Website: apple
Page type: payment
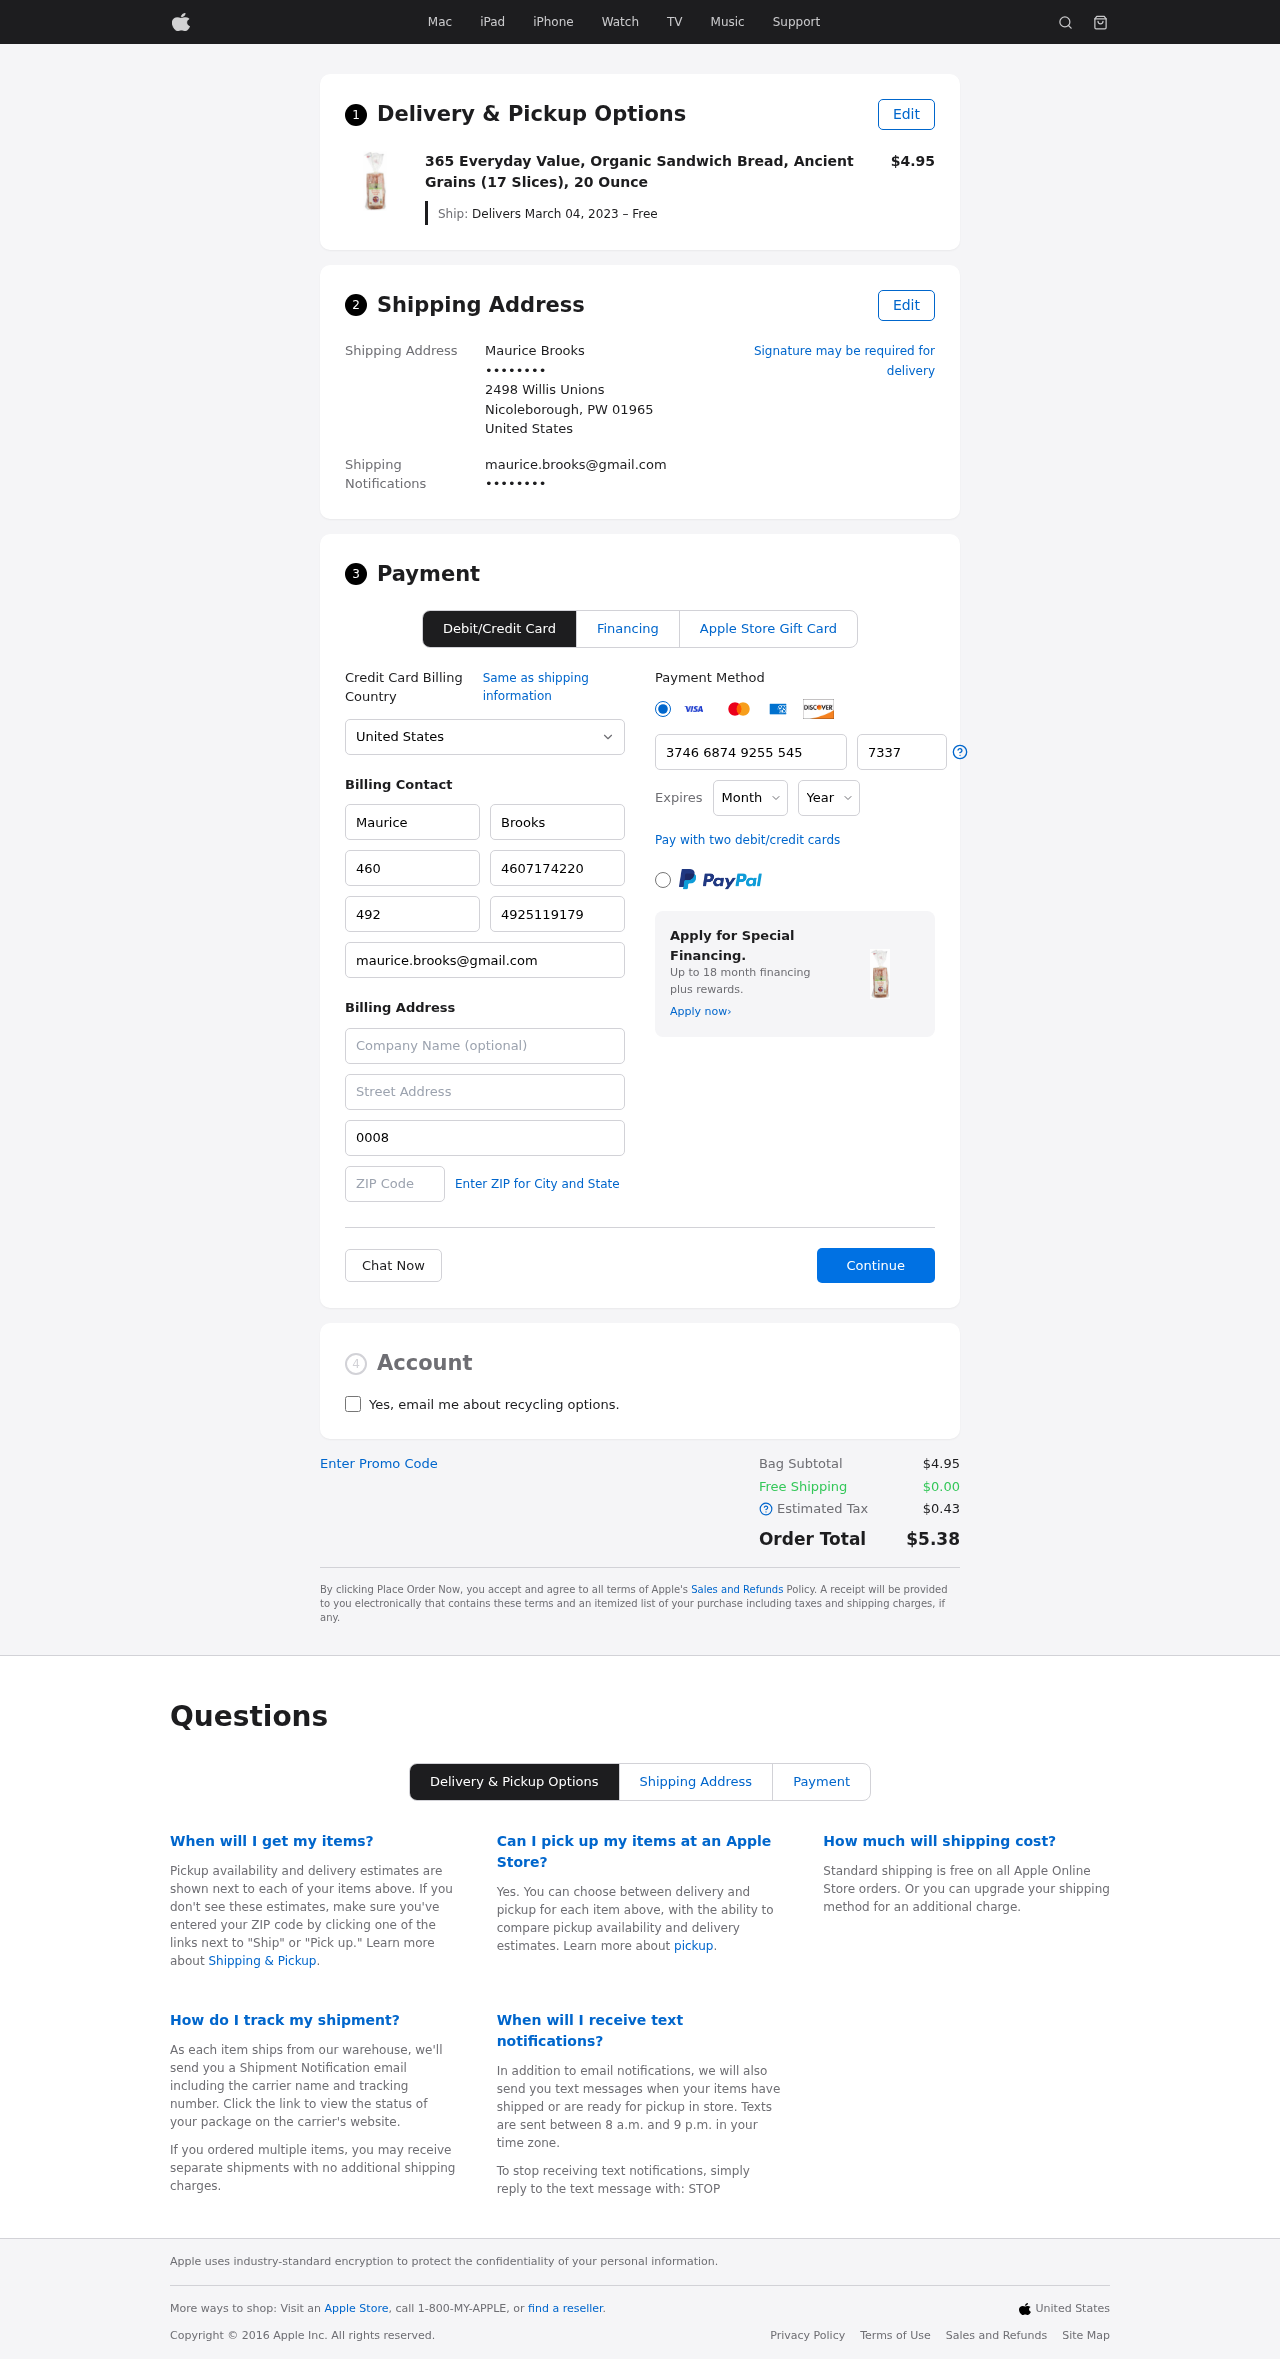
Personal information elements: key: PII_CARD_CVV
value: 7337
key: PII_CARD_EXPIRY_MONTH
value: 08
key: PII_CARD_EXPIRY_YEAR
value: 29
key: PII_CARD_NUMBER
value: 3746 6874 9255 545
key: PII_CITY_STATE_ZIP
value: Nicoleborough, PW 01965
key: PII_COUNTRY
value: United States
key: PII_EMAIL
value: maurice.brooks@gmail.com
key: PII_EMAIL2
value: maurice.brooks@gmail.com
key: PII_FIRSTNAME
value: Maurice
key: PII_FULLNAME
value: Maurice Brooks
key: PII_LASTNAME
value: Brooks
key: PII_PHONE3
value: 4607174220
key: PII_PHONE_ALT
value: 4925119179
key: PII_PHONE_ALT_AREA
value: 492
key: PII_PHONE_AREA
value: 460
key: PII_SECURITY_CODE
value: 0008
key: PII_STREET
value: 2498 Willis Unions
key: PII_PHONE
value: ••••••••
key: PII_PHONE2
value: ••••••••
Product elements: key: PRODUCT1_NAME
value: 365 Everyday Value, Organic Sandwich Bread, Ancient Grains (17 Slices), 20 Ounce
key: PRODUCT1_PRICE
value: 4.95
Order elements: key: ORDER_DELIVERY_DATE
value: Delivers March 04, 2023 – Free
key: ORDER_SUBTOTAL
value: $4.95
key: ORDER_SHIPPING_COST
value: $0.00
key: ORDER_TAX
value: $0.43
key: ORDER_TOTAL
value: $5.38